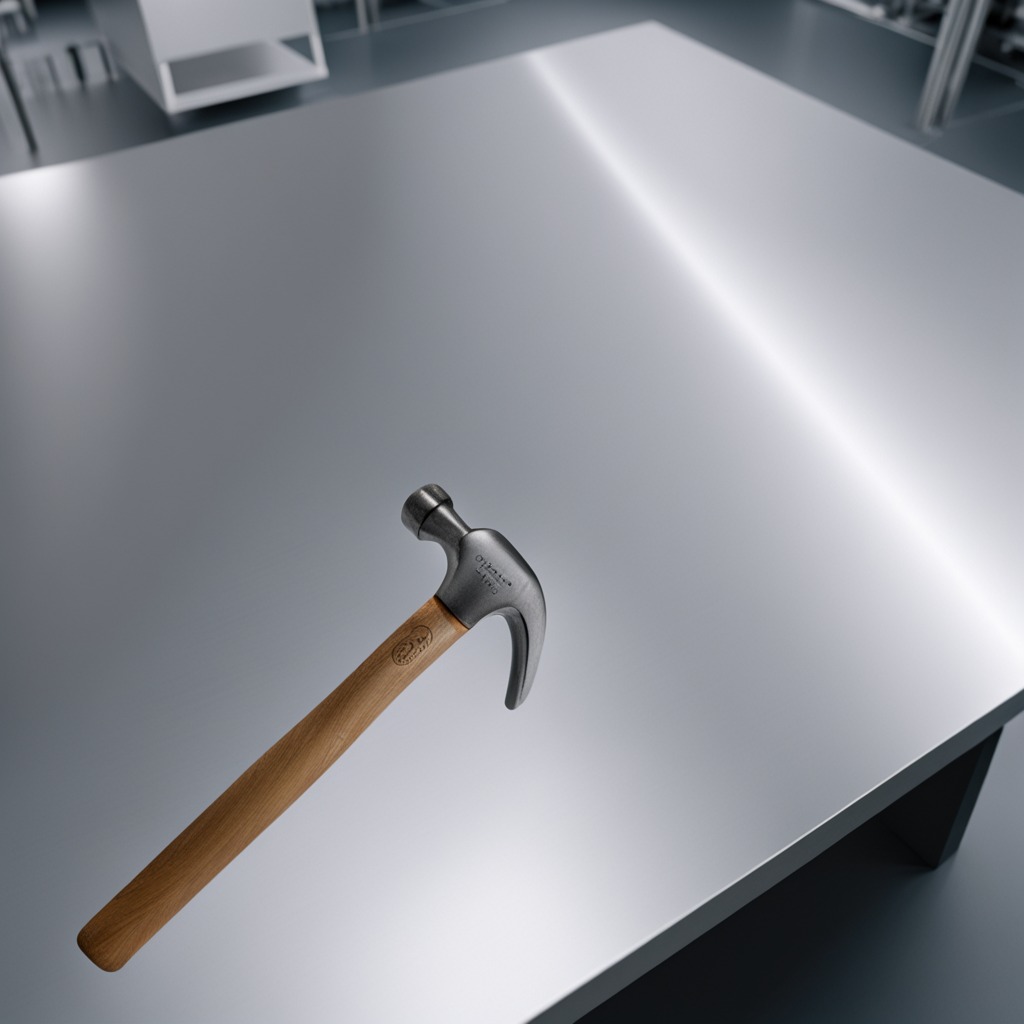
A hammer is lying on a stainless steel table in a high-end prototyping lab.